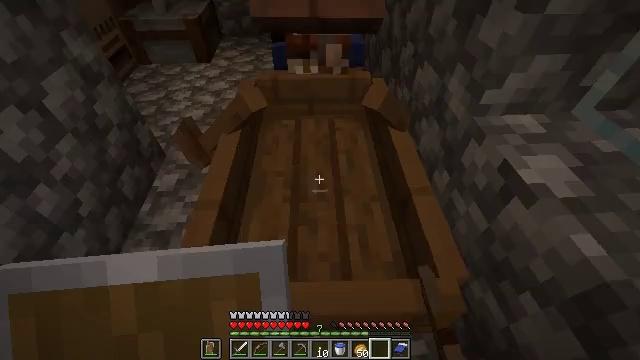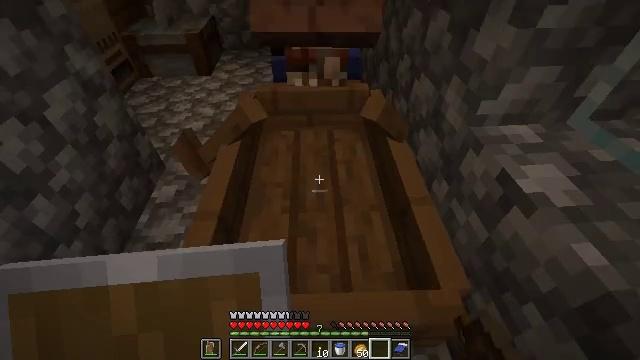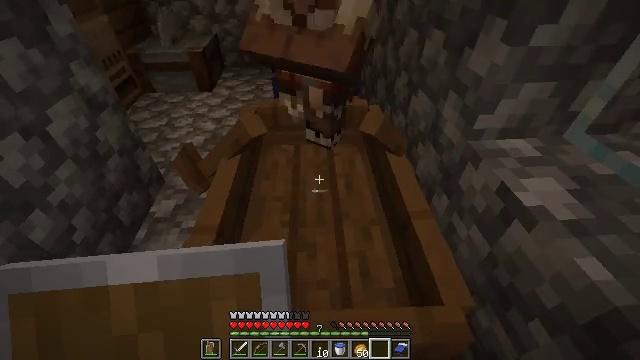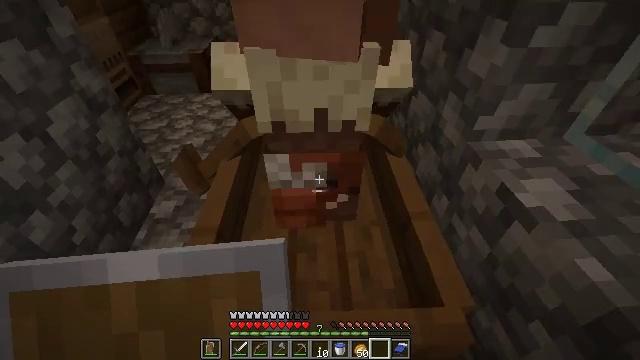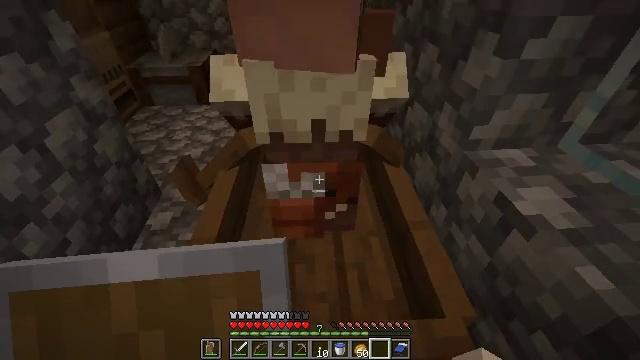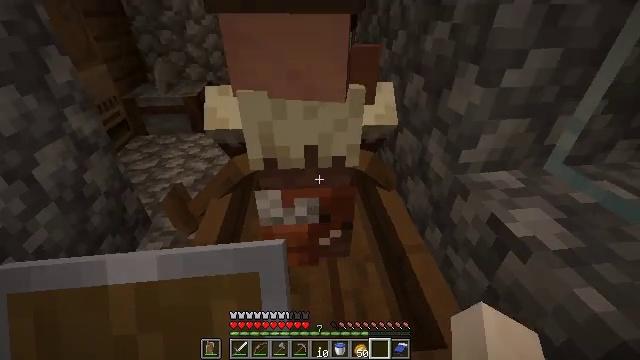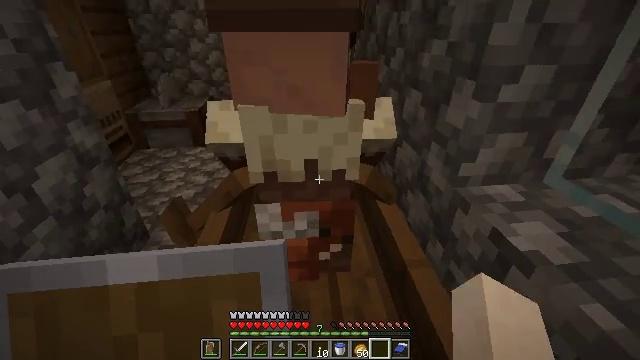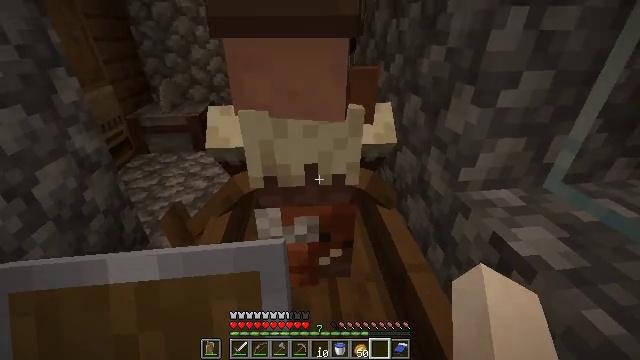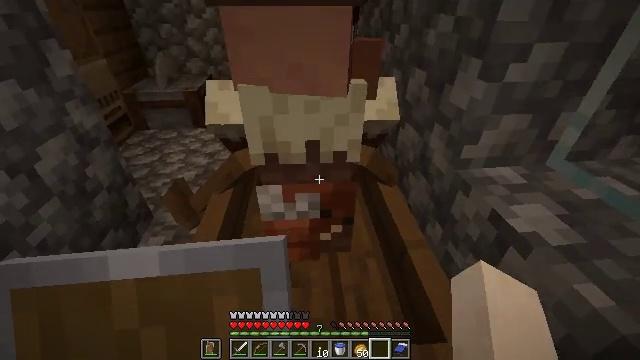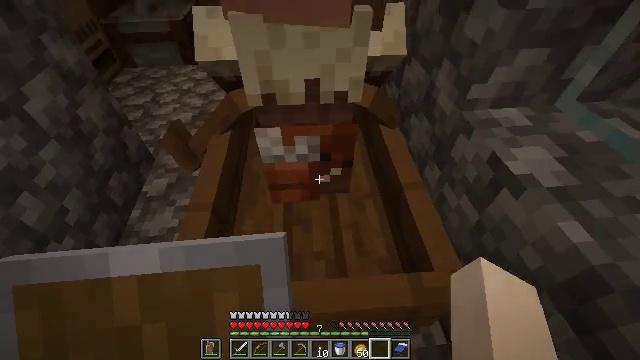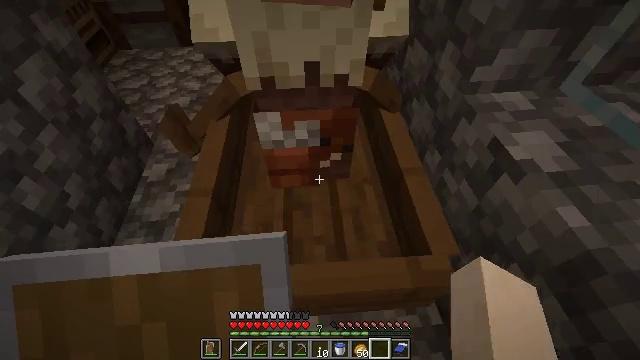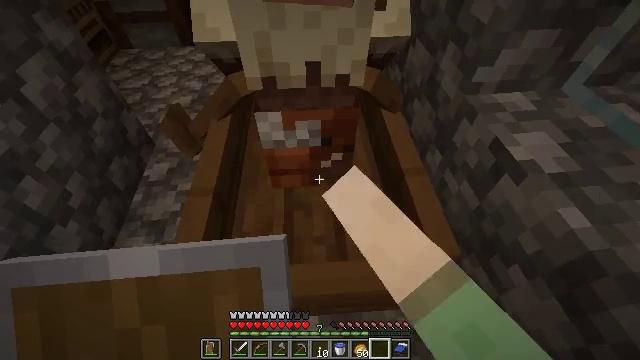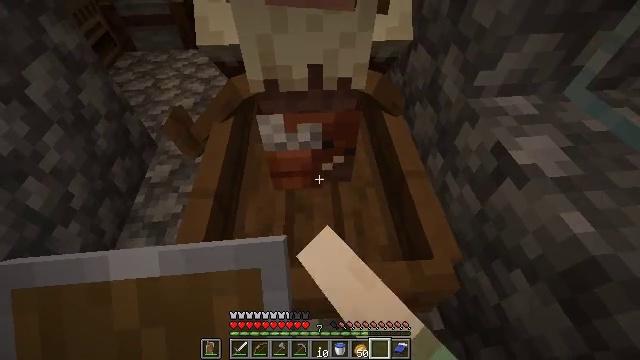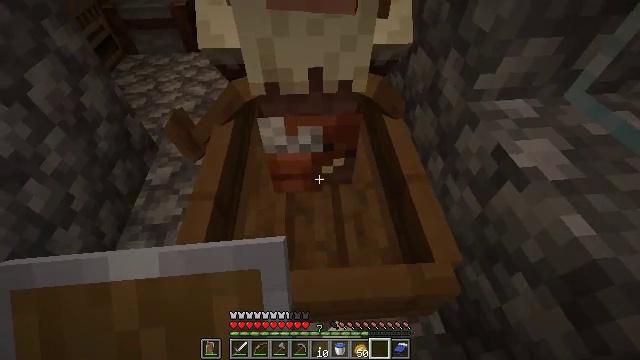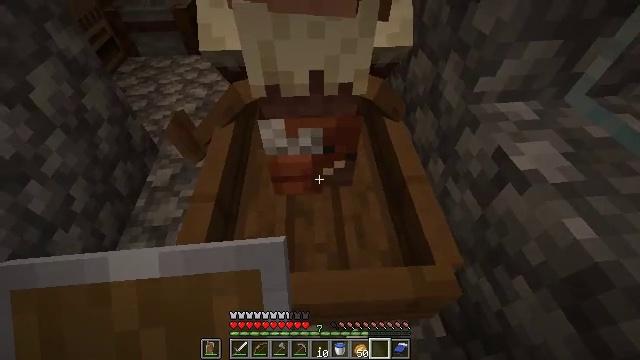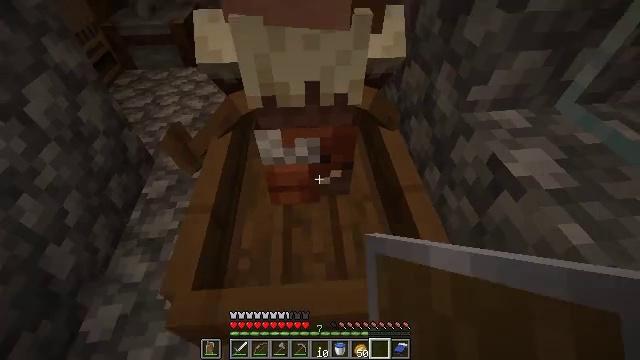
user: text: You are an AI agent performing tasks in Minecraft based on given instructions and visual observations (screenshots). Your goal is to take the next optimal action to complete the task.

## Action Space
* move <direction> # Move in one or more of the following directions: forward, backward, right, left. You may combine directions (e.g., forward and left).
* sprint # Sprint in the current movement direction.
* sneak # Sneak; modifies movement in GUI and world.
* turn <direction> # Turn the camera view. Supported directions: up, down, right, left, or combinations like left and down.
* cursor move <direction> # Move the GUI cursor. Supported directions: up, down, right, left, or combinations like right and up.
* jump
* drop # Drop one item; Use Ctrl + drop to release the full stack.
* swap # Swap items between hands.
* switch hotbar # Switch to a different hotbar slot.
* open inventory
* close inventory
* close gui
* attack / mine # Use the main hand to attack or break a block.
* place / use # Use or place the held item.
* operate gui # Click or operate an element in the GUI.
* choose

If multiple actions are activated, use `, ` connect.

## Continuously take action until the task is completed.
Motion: motion action
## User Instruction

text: Dismantle the blue bed.
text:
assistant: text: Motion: turn up
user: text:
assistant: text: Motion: turn up
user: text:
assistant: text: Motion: no_op
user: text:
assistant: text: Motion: turn up
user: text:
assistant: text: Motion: turn right and up
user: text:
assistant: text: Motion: turn up
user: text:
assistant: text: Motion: turn up
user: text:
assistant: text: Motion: turn down
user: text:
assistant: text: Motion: turn down
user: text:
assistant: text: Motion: turn down, use / place
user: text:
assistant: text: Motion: use / place
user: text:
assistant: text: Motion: no_op
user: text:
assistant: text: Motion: no_op
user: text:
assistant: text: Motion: no_op
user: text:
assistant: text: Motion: no_op
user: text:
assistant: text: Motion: no_op
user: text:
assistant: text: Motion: move left
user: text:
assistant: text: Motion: move left
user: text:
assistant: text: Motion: move left
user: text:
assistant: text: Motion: move left
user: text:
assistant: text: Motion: move left
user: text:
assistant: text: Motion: move left
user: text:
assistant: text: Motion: move left
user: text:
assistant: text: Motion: move left, turn left and up
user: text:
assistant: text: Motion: move left, turn left and up
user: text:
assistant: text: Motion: move left, turn left
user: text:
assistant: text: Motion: move left, turn left
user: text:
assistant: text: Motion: move left, turn left
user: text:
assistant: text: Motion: move left
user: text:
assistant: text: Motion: move left